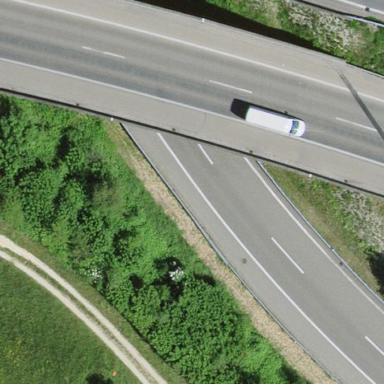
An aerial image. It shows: Bridge with beam structure.